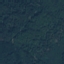
Land use / land cover: Forest